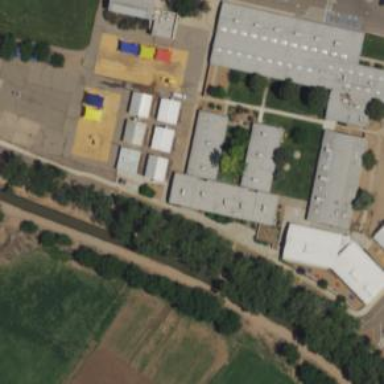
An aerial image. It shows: School.